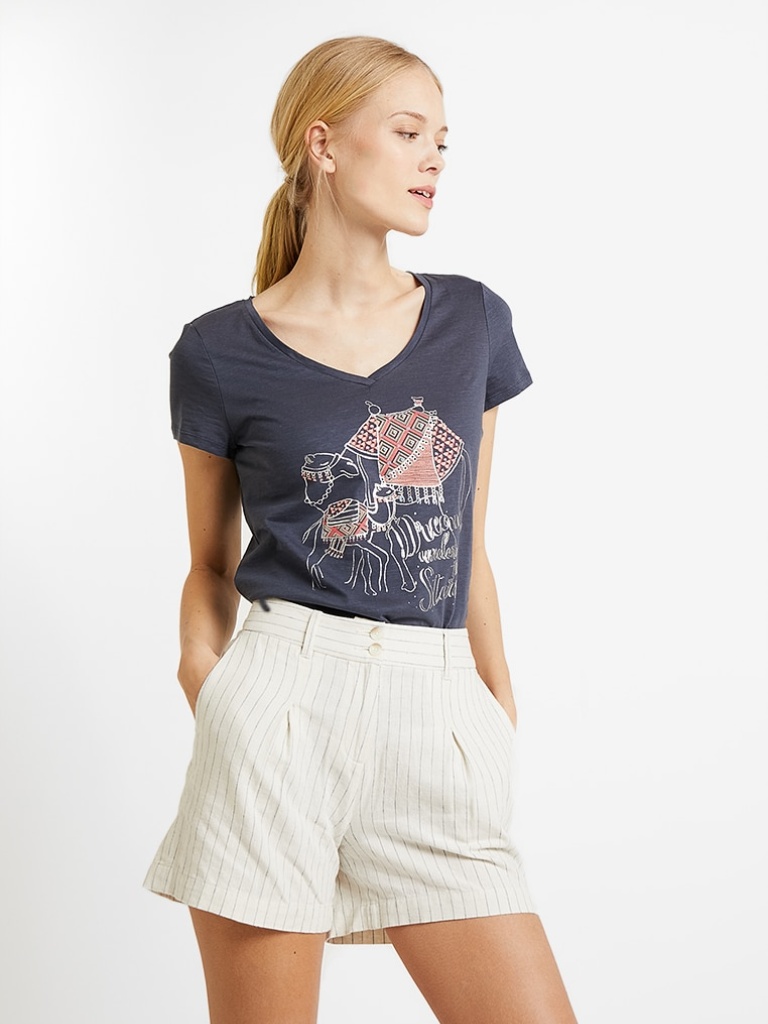
cotton comfortable short sleeve hip length Fully Tucked in v-neck t-shirt